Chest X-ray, PA view. Patient: 64 years old, sex F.
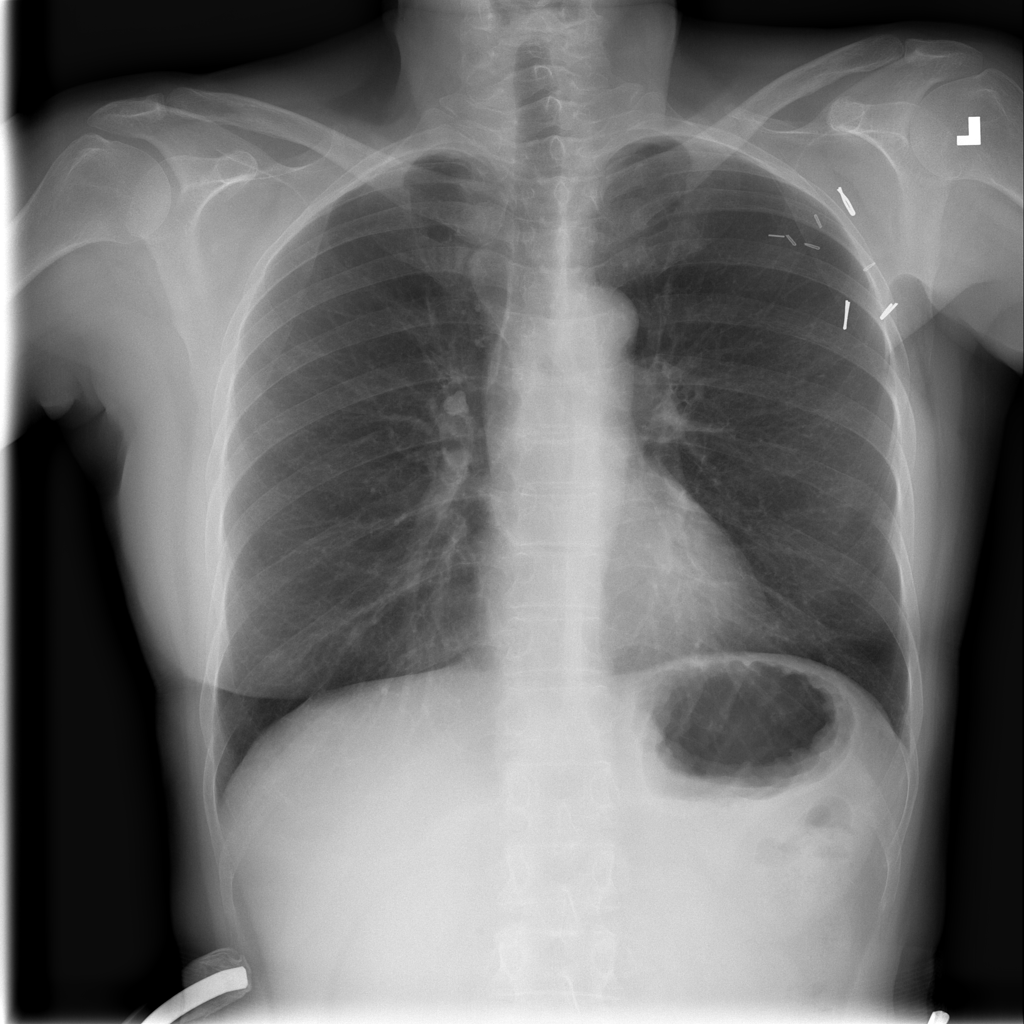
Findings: No Finding